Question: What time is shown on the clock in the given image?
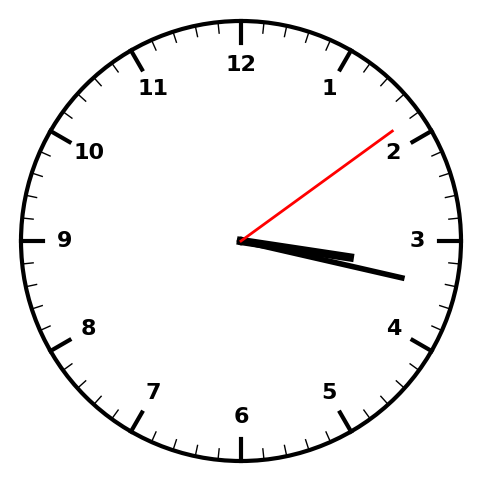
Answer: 03:17:09